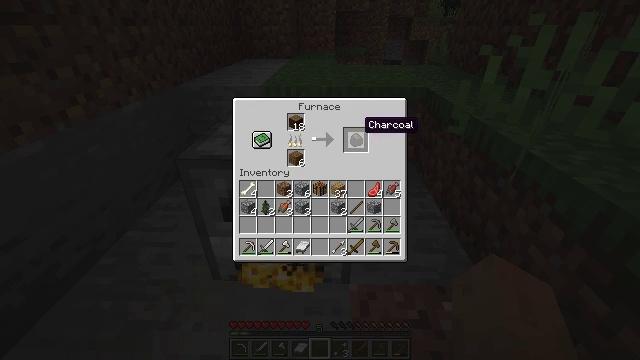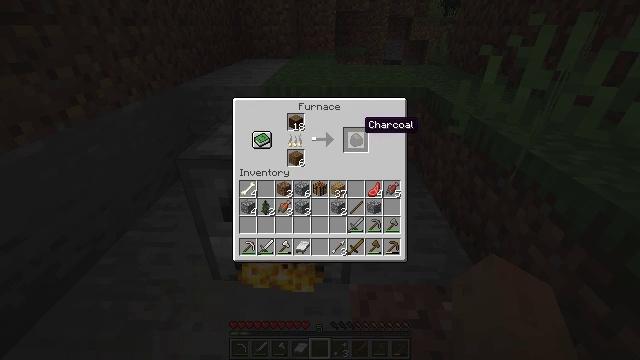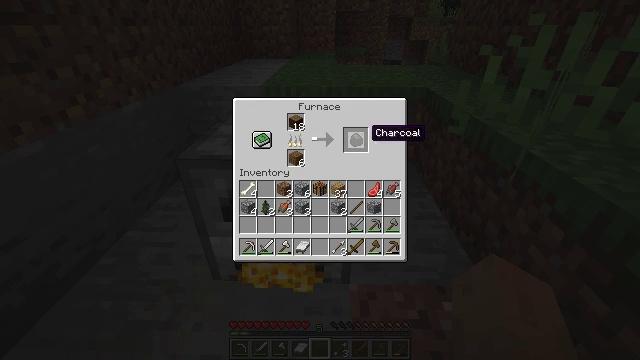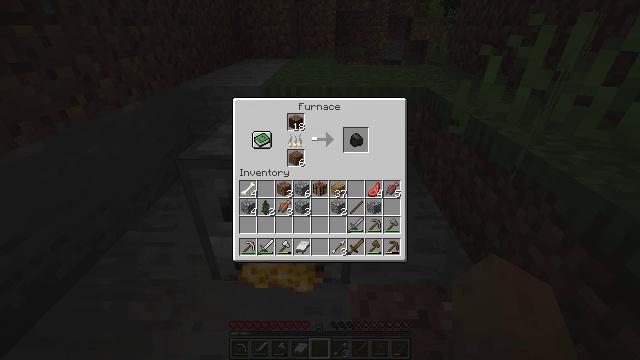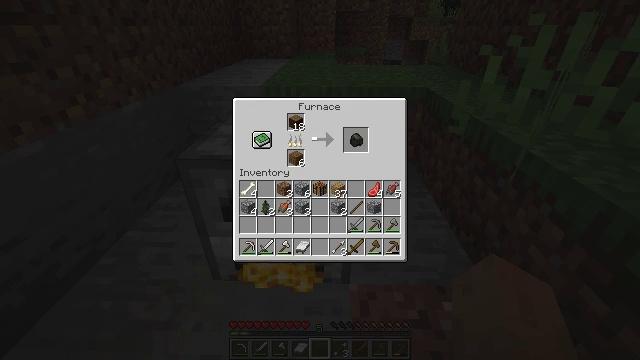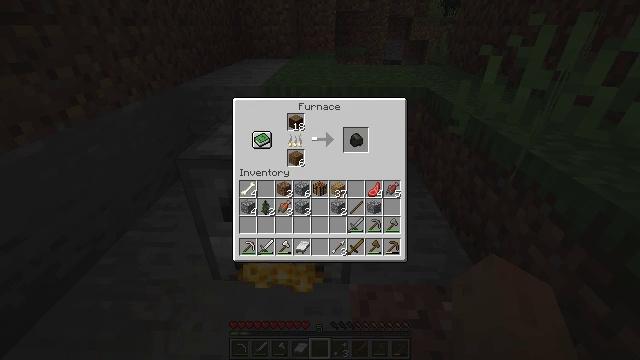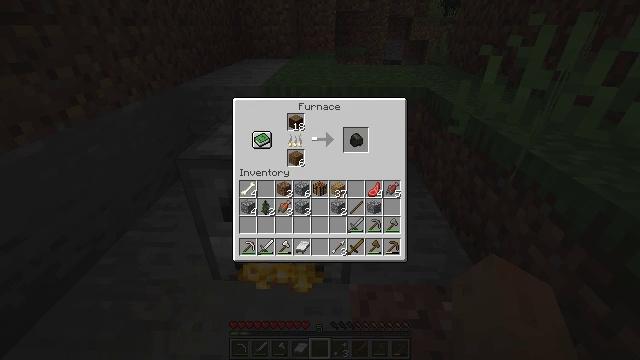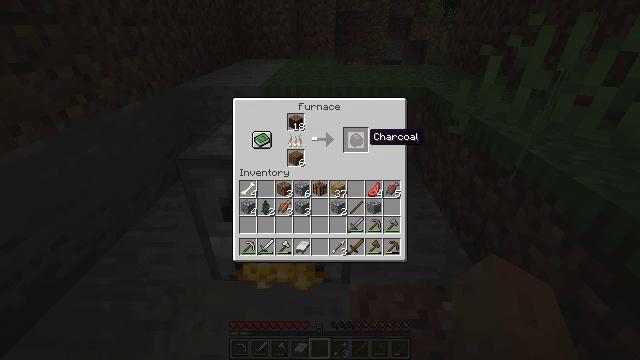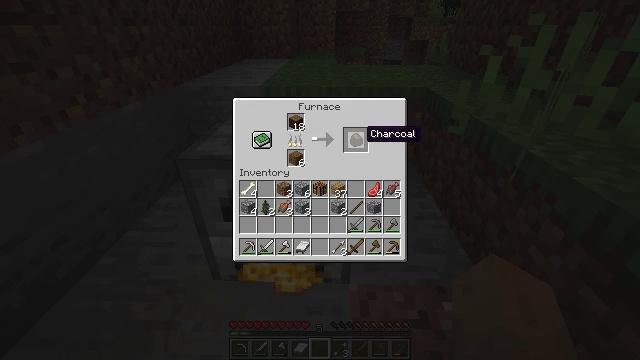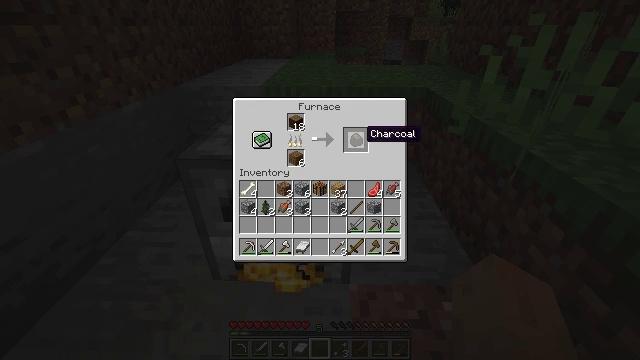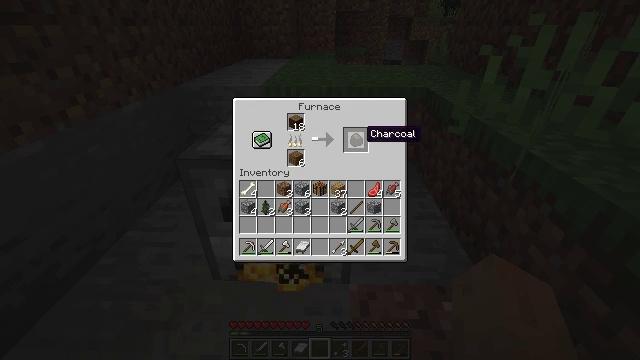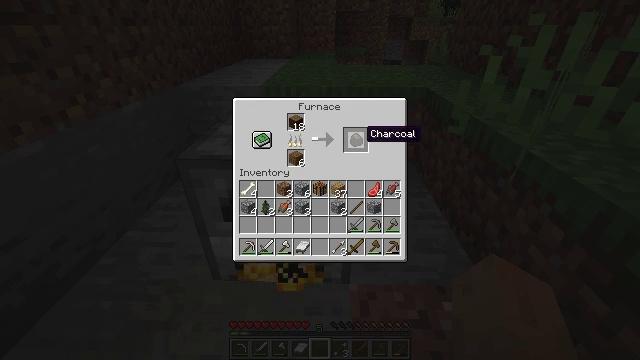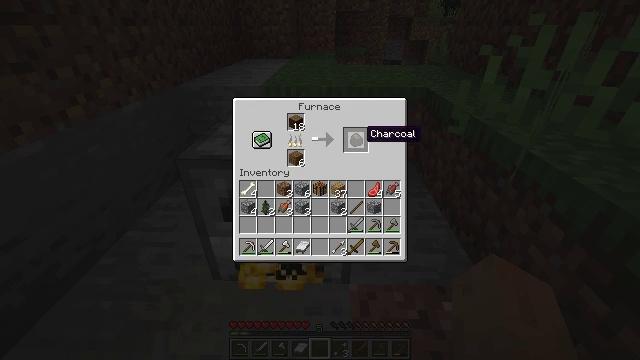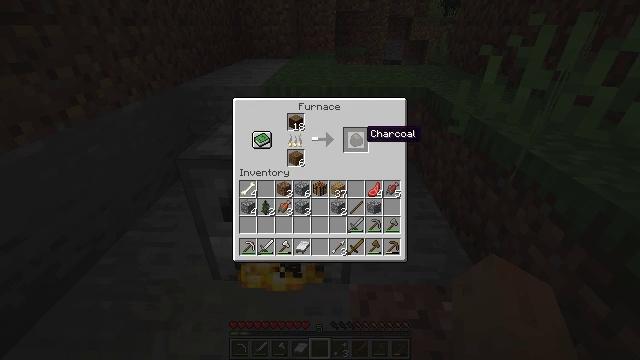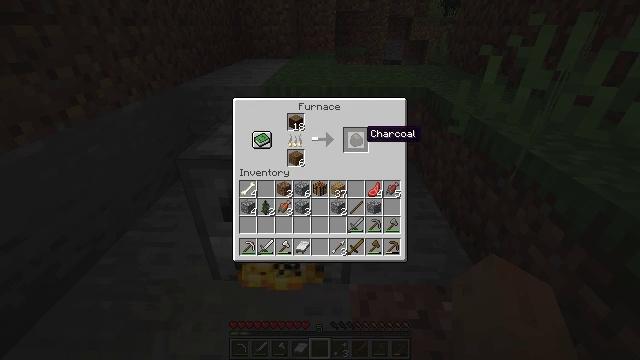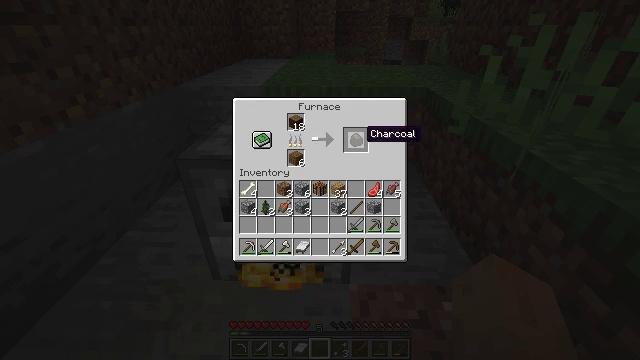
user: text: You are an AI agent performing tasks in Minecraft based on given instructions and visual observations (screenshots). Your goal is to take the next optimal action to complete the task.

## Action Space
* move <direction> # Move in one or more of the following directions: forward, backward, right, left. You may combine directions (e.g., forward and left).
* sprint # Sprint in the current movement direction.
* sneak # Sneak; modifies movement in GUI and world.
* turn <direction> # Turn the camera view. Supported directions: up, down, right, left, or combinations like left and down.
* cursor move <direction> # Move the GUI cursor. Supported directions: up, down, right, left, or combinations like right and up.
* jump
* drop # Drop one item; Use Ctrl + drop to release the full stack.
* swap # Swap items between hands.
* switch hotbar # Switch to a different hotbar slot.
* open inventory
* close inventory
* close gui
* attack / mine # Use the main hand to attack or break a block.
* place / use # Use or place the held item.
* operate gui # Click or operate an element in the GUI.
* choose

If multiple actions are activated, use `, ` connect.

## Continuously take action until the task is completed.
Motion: motion action
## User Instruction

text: Interact with the furnace to get charcoal.
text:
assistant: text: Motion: no_op
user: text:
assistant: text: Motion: cursor move right and down
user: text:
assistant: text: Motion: cursor move right and down
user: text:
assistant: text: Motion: no_op
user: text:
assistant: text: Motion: no_op
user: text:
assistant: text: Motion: no_op
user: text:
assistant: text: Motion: cursor move left and up
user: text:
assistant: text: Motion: no_op
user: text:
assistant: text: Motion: no_op
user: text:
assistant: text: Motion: no_op
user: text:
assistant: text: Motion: no_op
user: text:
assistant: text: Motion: no_op
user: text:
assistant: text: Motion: no_op
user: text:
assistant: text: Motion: no_op
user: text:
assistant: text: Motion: no_op
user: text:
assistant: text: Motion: no_op
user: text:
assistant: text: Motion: no_op
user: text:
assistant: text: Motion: no_op
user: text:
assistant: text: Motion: no_op
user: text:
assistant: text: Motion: cursor move down
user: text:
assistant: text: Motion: cursor move down
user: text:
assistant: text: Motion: cursor move down
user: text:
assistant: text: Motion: no_op
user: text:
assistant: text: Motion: no_op
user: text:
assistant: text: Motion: no_op
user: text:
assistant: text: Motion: no_op
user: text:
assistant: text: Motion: no_op
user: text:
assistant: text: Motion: no_op
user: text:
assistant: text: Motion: no_op
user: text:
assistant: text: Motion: cursor move left